RGB frame:
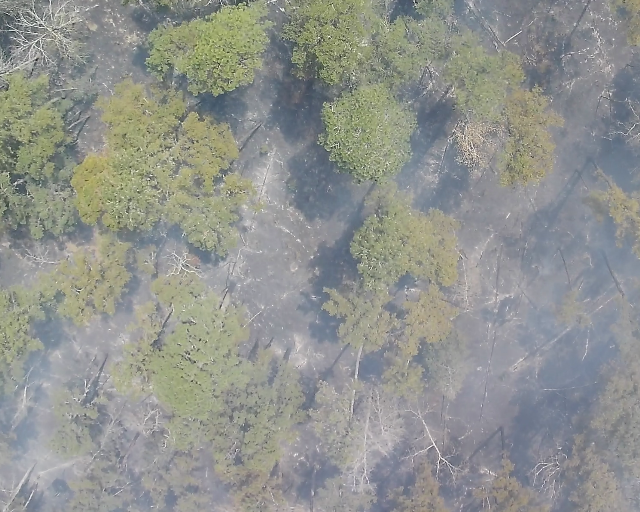
Thermal frame:
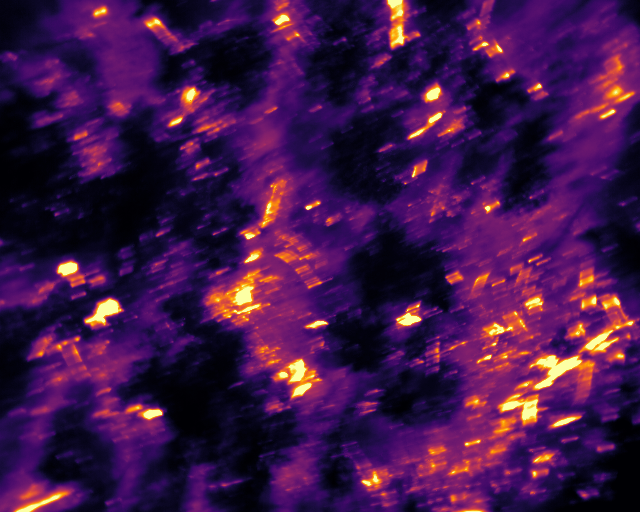
Captured: 2026-02-26 03:42:11
Pixels at or above 80 °C: 8430 (fraction of frame: 0.02573)